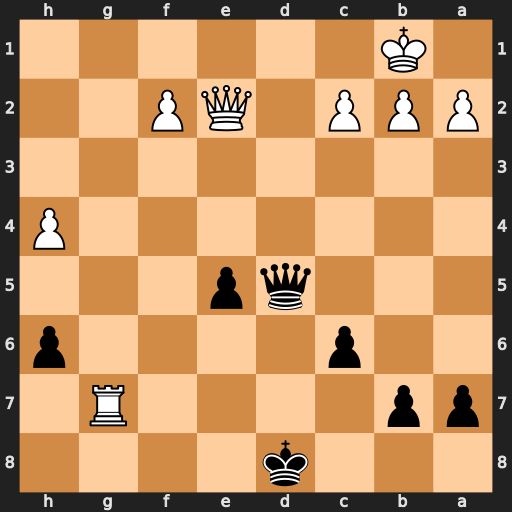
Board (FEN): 3k4/pp4R1/2p4p/3qp3/7P/8/PPP1QP2/1K6
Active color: b
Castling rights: -
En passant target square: -
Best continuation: Qh1+ Rg1 Qxg1+ Qd1+ Qxd1#